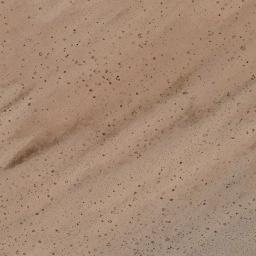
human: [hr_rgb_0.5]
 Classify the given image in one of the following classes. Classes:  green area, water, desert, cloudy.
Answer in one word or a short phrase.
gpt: desert